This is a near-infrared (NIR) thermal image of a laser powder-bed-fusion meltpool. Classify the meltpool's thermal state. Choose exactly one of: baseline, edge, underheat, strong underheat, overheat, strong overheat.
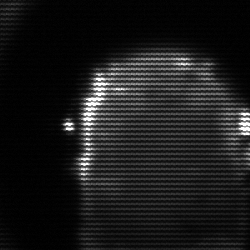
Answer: baseline